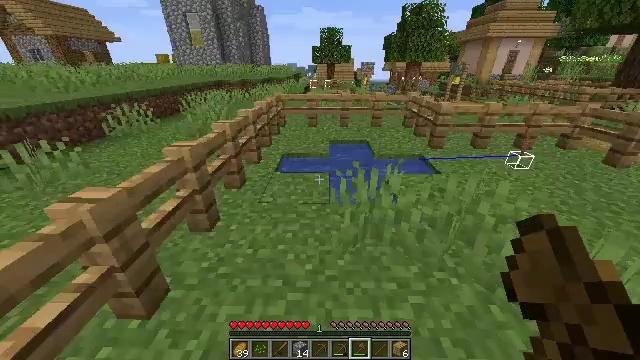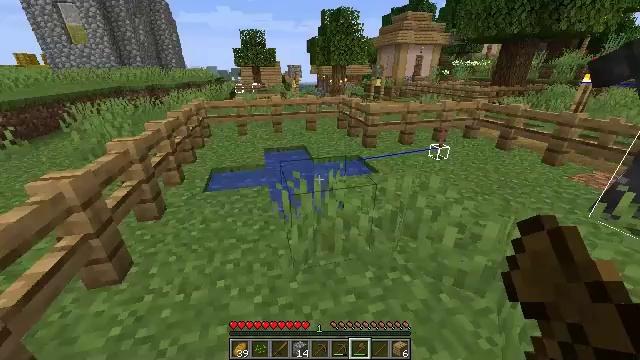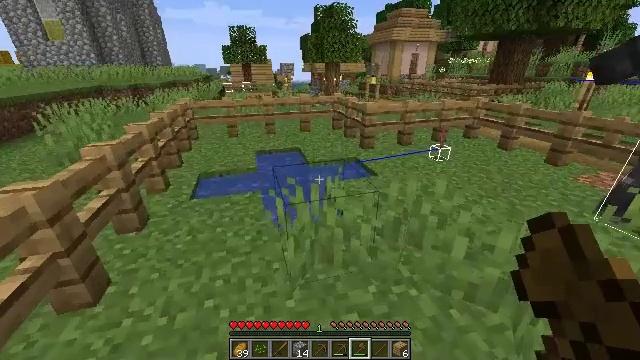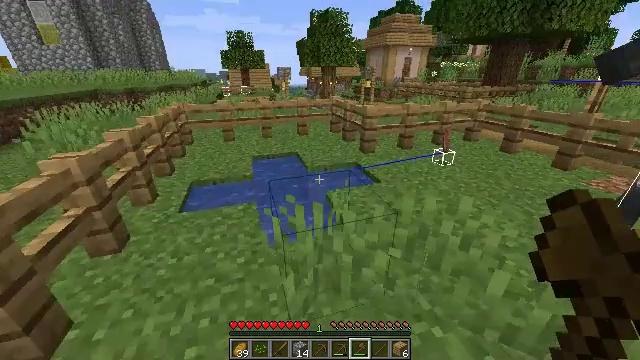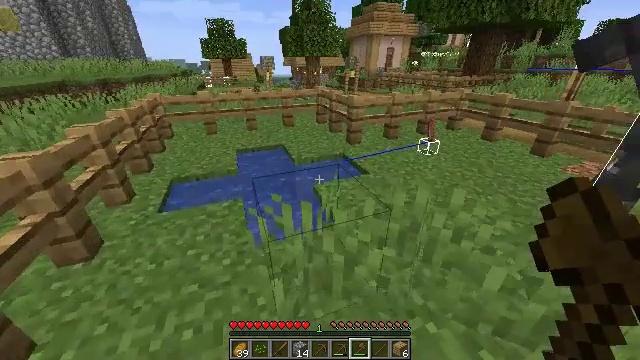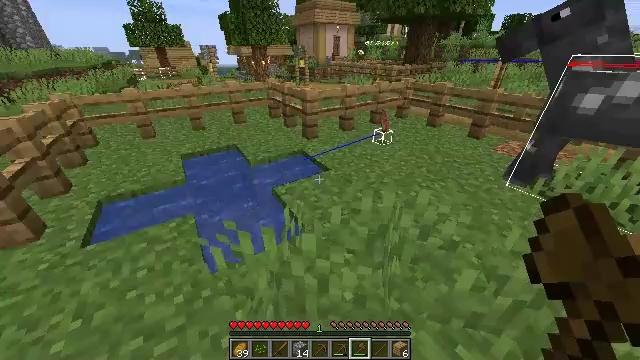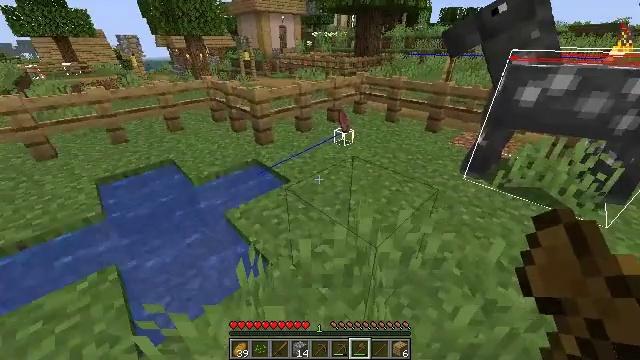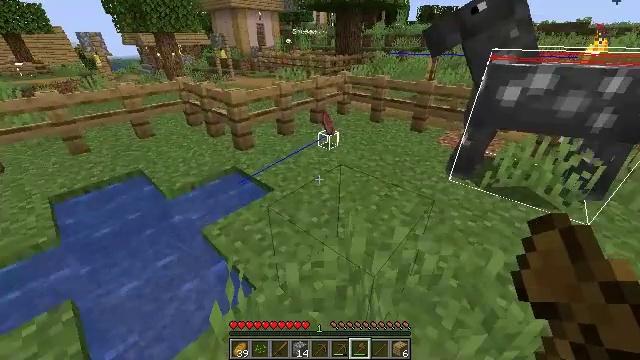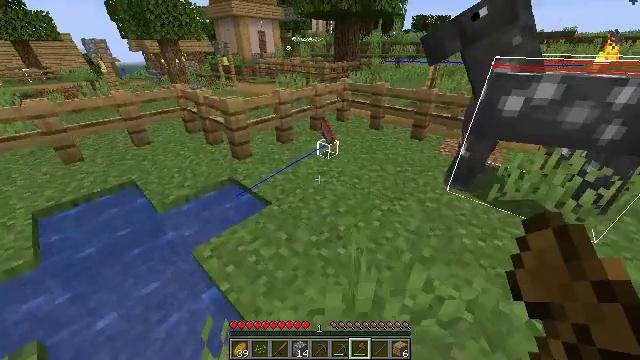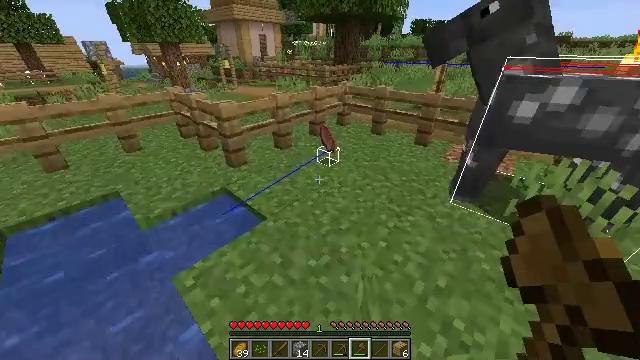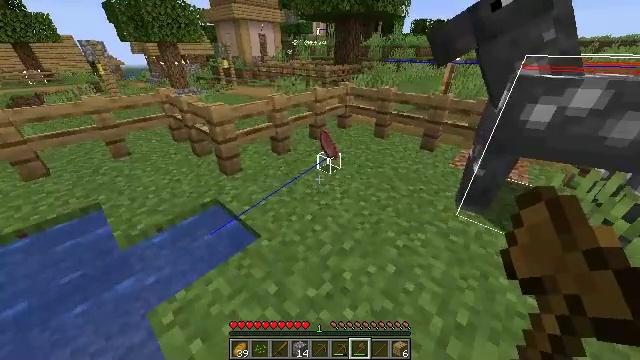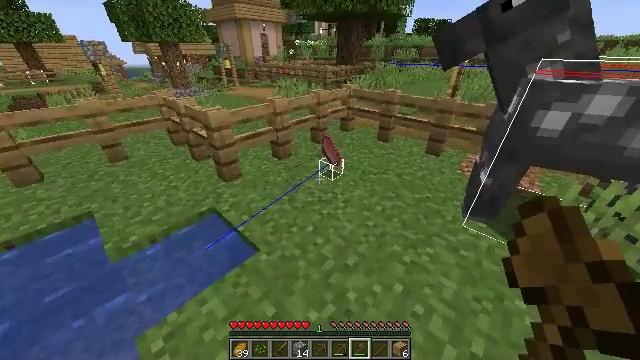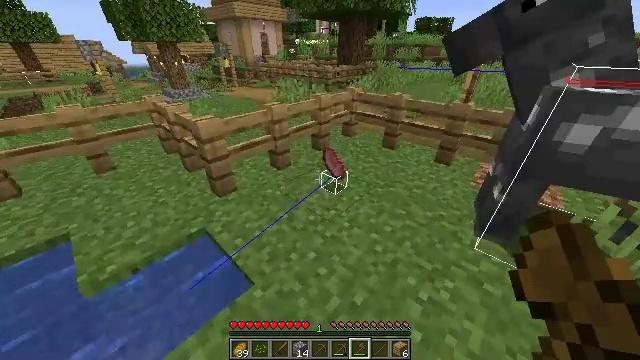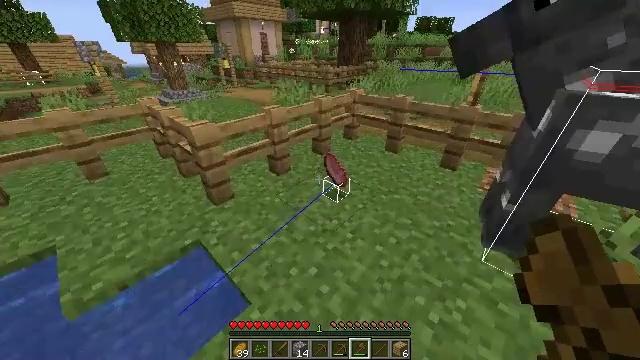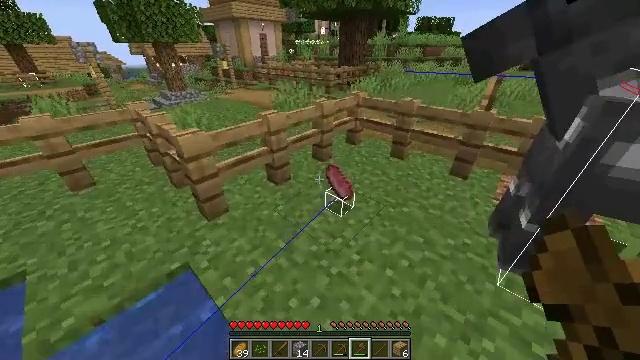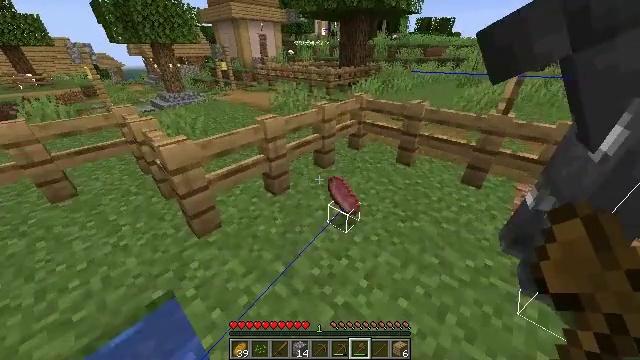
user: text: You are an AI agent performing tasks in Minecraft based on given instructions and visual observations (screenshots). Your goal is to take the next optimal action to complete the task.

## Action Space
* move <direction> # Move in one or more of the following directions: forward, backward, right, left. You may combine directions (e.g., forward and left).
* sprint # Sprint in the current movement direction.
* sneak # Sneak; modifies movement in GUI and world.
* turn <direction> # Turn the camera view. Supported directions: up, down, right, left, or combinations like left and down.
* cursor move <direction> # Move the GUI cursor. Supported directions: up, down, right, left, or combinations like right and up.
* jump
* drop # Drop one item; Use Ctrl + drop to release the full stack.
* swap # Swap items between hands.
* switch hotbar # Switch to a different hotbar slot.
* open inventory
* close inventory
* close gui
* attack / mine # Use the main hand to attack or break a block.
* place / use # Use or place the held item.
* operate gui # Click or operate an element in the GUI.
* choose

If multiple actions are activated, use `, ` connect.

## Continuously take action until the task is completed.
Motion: motion action
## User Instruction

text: Gather the oak fence pieces.
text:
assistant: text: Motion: move forward, sprint, turn right and up
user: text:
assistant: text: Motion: move forward, sprint, turn right
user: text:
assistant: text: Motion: move forward, sprint
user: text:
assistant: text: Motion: move forward, sprint, turn right and down
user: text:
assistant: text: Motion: move forward, sprint, turn right and down
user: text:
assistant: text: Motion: move forward, sprint, turn right
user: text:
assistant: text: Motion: move forward, sprint, turn right
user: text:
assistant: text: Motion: move forward, sprint
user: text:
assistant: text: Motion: move forward, sprint
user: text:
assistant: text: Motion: move forward, sprint
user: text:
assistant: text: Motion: move forward, sprint
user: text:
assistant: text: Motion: move forward, sprint
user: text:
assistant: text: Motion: move forward, sprint
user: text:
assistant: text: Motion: move forward, sprint
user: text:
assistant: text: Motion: move forward, sprint
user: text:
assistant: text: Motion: move forward, sprint
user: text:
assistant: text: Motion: move forward, sprint
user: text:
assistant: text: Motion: move forward, sprint
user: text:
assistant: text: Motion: move forward, sprint
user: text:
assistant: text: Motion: move forward, sprint, turn right
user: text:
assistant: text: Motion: move forward, sprint, turn right
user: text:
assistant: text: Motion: move forward, sprint, turn right
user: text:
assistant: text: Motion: move forward, sprint, turn right and up
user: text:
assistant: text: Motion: move forward, turn right and up
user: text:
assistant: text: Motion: turn right and up
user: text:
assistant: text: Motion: turn right and up
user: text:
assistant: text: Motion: turn right
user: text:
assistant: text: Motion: move right, turn right
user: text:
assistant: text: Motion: move right
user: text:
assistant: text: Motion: move right